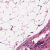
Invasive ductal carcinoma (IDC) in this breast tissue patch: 1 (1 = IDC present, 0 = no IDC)